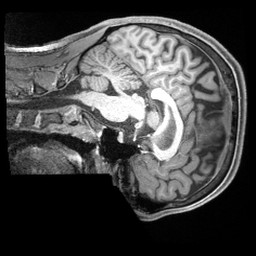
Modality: T1w
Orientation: sagittal
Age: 29
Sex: male
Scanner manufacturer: siemens
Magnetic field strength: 3 T
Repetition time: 2.4 s
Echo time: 0.00226 s